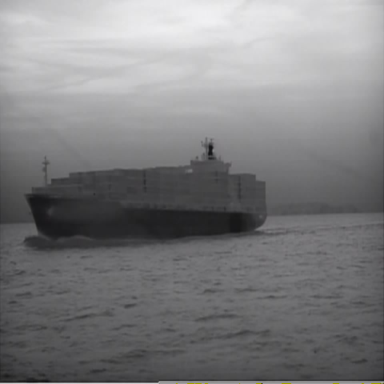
There is a fishing_boat in the infrared image.